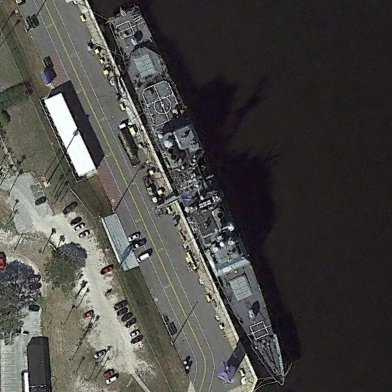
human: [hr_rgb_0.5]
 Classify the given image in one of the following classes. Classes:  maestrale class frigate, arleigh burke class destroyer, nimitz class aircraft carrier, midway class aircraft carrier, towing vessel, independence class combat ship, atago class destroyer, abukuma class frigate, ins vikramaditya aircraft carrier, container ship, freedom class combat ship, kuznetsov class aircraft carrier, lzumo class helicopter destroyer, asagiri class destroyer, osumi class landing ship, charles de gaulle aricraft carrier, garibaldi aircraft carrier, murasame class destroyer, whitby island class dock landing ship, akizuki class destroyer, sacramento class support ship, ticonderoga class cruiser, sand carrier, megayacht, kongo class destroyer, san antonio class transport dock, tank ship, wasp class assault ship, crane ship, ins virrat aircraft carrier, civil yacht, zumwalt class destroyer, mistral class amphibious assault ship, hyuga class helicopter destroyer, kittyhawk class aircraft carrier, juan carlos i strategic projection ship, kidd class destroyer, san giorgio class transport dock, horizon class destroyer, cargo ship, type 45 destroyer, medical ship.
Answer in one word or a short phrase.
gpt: Ticonderoga class cruiser